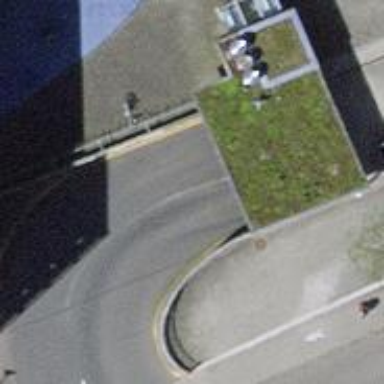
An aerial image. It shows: Parking entrance.